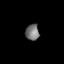
Tissue: lung
Cell type: Pericytes
Senescence score: 0.591
Nuclear area (px): 216
Mean DAPI intensity: 115.62